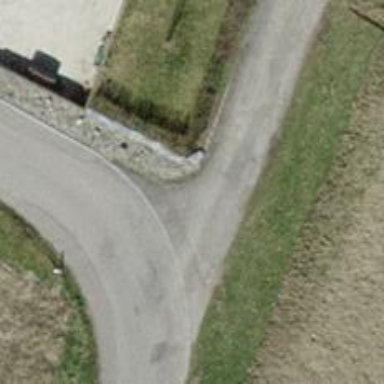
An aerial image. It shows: Compacted track road with grade3 tracktype.